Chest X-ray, PA view. Patient: 37 years old, sex M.
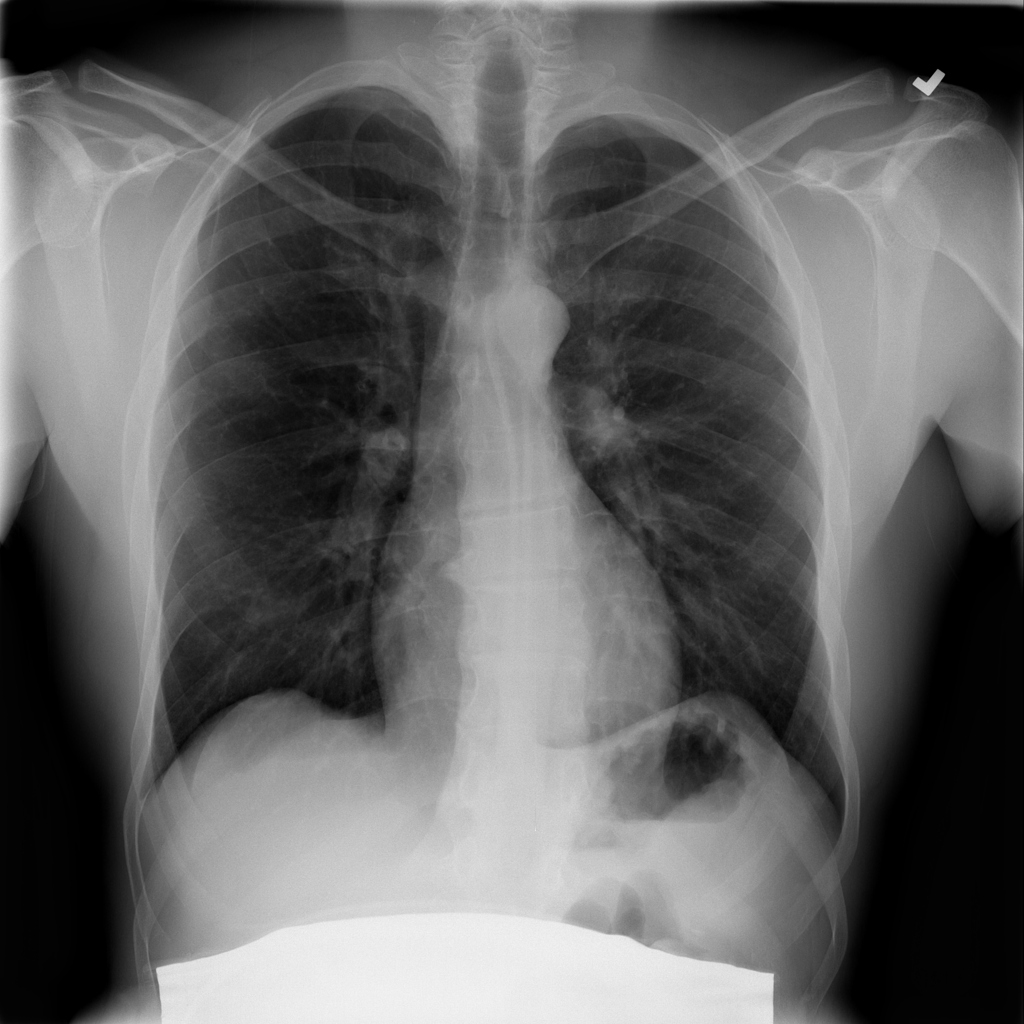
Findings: No Finding